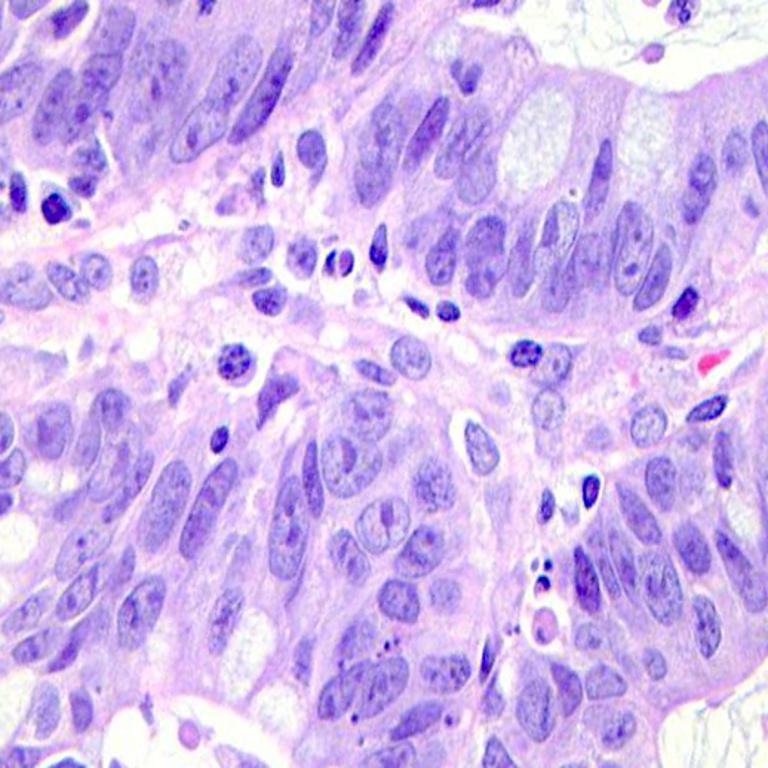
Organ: colon
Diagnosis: adenocarcinomas